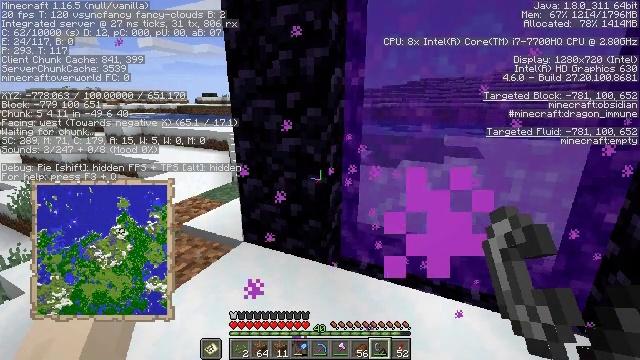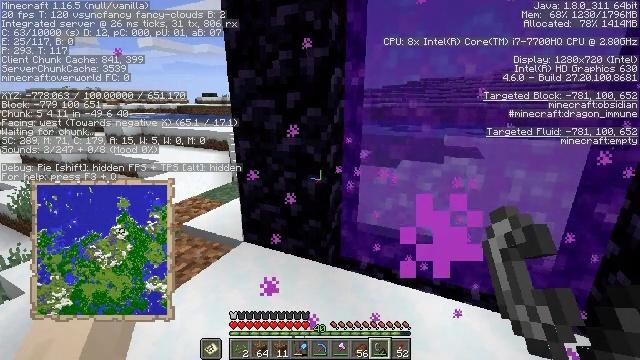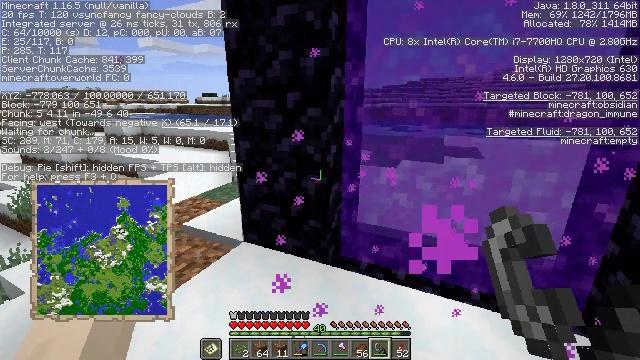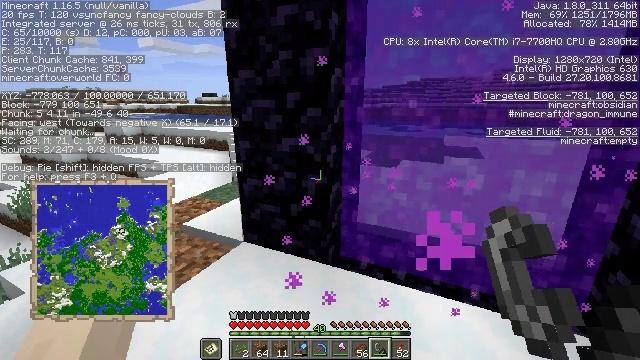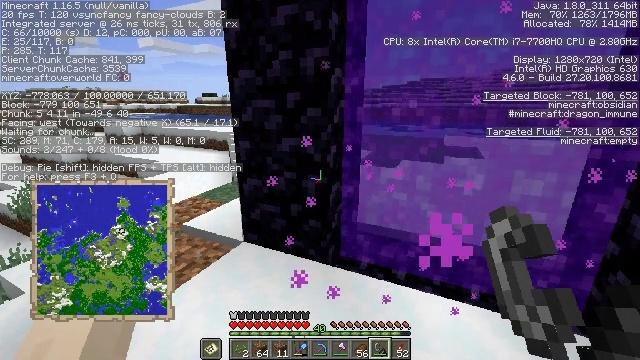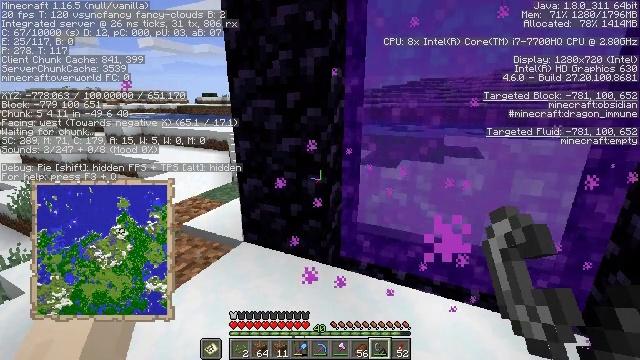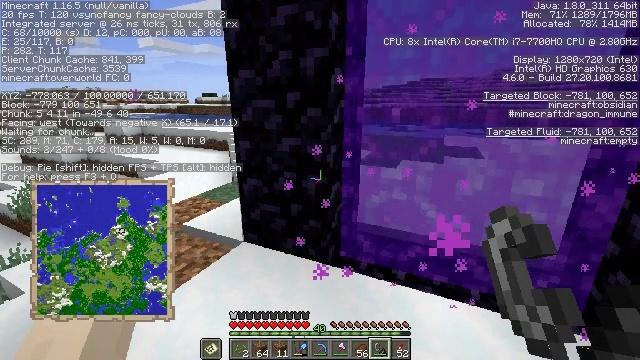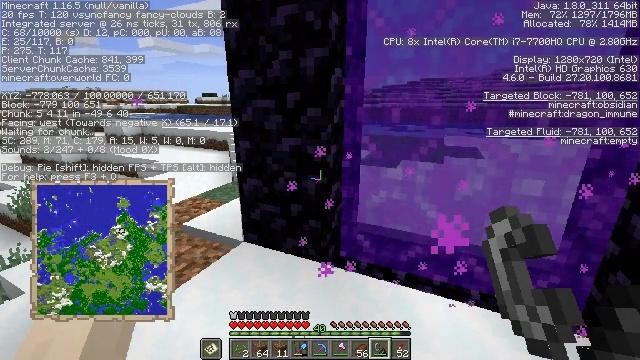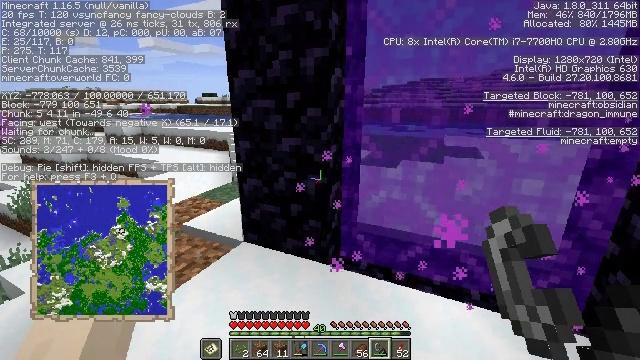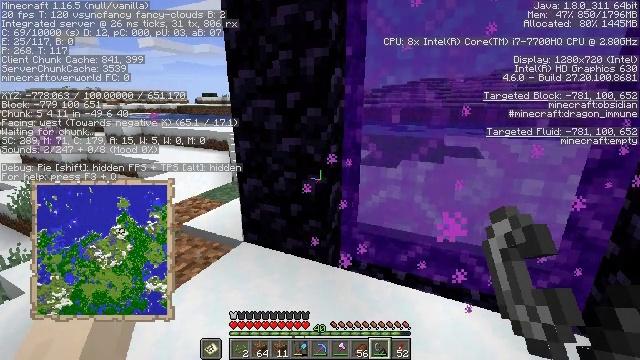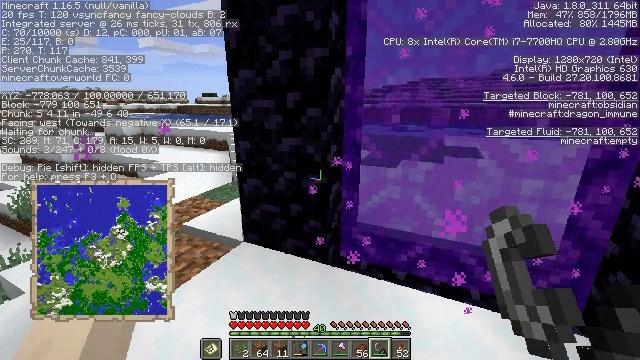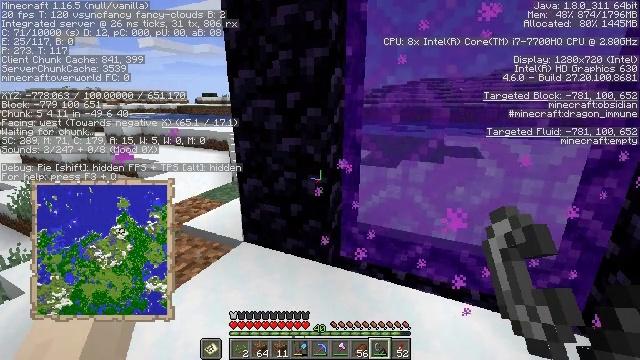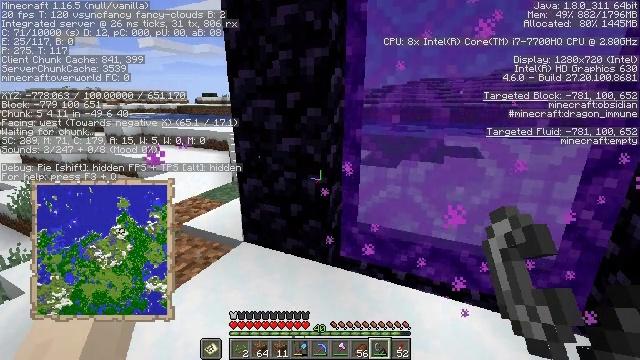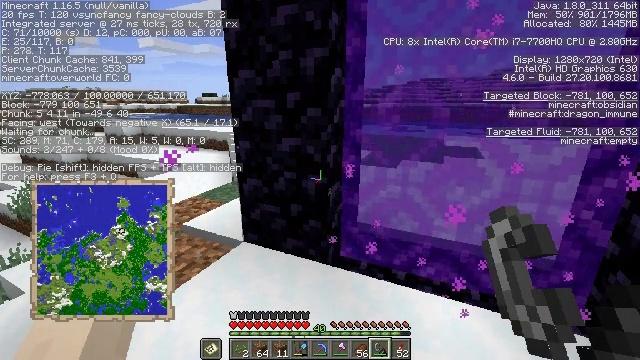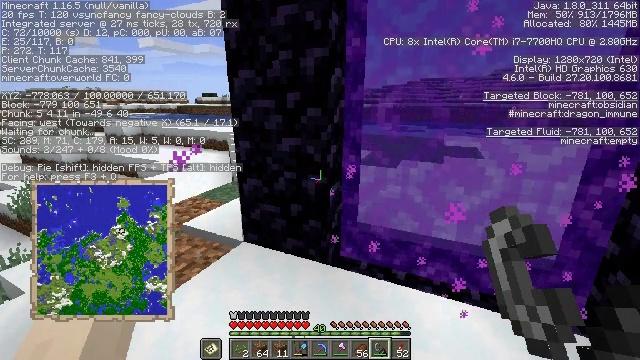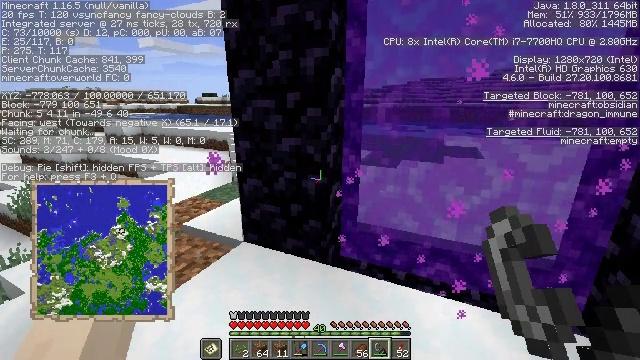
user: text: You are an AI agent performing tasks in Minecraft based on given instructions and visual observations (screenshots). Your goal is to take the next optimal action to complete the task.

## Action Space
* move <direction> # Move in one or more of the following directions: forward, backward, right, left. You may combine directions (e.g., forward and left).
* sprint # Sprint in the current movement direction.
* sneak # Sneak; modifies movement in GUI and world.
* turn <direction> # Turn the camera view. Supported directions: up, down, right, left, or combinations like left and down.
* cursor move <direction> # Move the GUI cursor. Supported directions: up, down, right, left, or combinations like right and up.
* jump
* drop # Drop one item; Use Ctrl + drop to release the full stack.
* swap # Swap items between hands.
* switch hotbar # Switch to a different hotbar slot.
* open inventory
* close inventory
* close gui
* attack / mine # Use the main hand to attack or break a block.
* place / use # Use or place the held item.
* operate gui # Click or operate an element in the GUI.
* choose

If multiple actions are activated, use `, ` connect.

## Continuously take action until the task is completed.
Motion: motion action
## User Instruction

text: Kill a magma cube.
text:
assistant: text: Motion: no_op
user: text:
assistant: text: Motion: no_op
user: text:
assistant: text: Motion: no_op
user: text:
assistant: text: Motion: no_op
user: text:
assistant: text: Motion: no_op
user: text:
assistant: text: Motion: no_op
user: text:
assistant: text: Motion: no_op
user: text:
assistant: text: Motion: no_op
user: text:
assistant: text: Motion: no_op
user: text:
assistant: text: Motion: no_op
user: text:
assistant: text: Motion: no_op
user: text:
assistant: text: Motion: no_op
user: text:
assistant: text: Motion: no_op
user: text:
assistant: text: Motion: no_op
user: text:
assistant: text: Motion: no_op
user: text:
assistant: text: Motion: no_op
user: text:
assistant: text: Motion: no_op
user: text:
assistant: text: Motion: no_op
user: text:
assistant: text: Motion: no_op
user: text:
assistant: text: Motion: no_op
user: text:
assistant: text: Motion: no_op
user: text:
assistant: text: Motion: move left
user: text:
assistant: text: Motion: move forward and move left
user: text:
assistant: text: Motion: move forward and move left
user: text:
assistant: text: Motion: move forward and move left
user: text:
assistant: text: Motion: move forward and move left, turn right
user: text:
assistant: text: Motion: move forward and move left, turn right
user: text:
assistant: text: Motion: move forward, turn right
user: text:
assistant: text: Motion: turn right
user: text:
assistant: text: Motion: no_op